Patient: sex M, age 80
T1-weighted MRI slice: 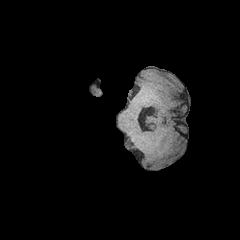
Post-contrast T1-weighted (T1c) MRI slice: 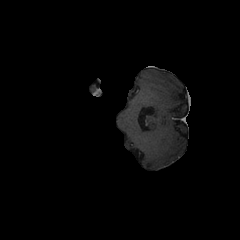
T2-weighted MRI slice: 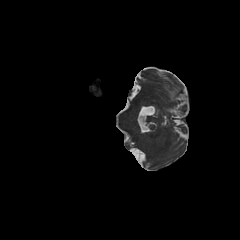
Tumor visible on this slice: no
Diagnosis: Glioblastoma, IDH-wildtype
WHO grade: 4